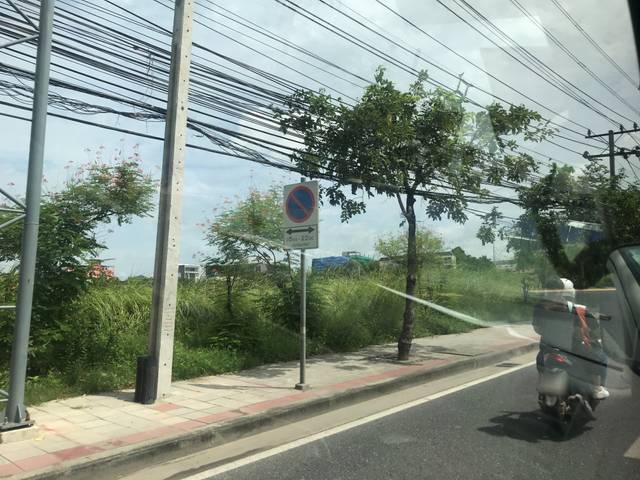
Region: Thailand
Coordinates: 13.748, 100.644